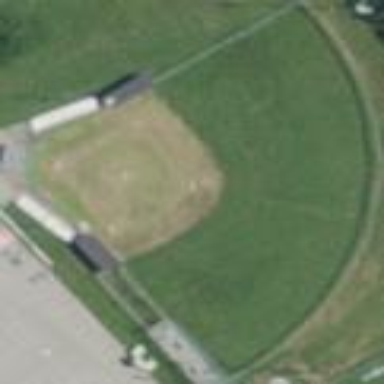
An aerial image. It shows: Baseball stadium.